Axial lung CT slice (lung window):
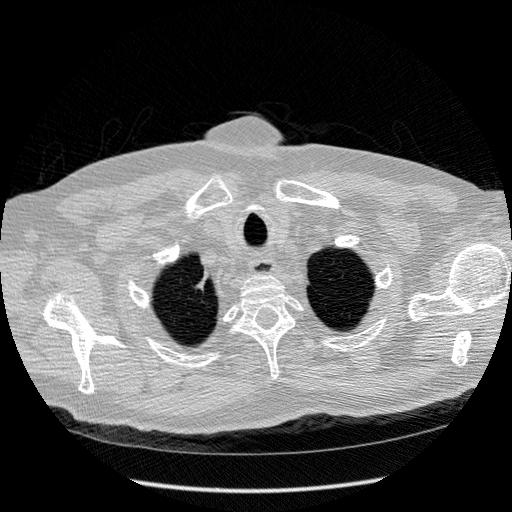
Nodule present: no